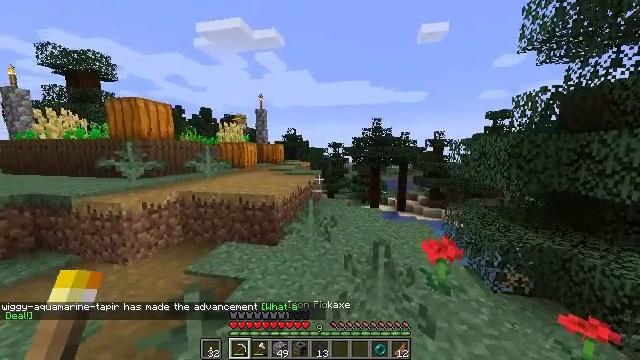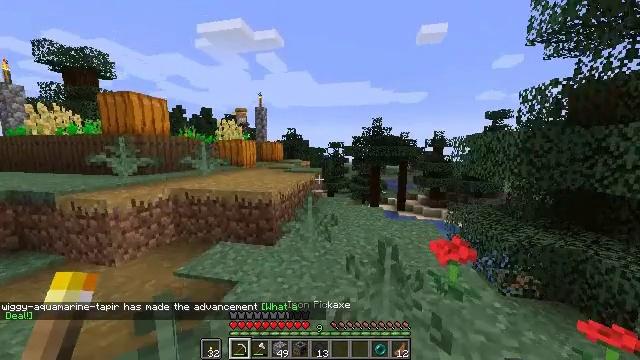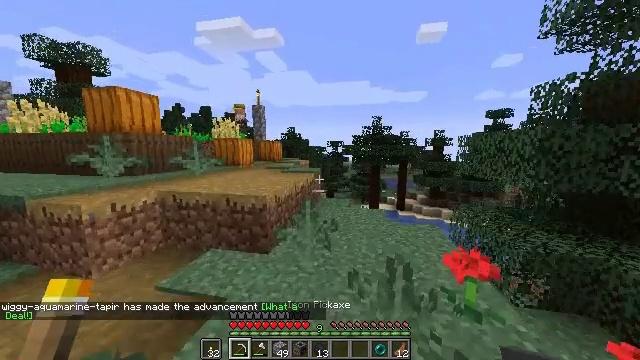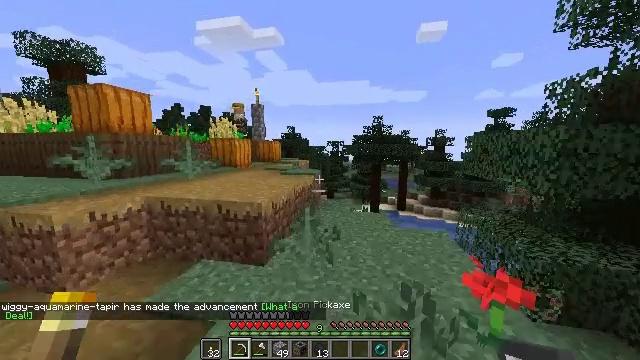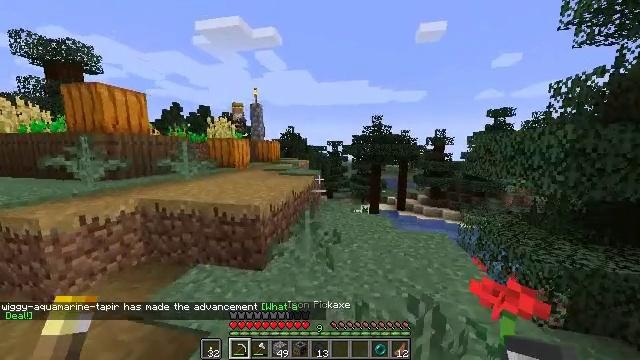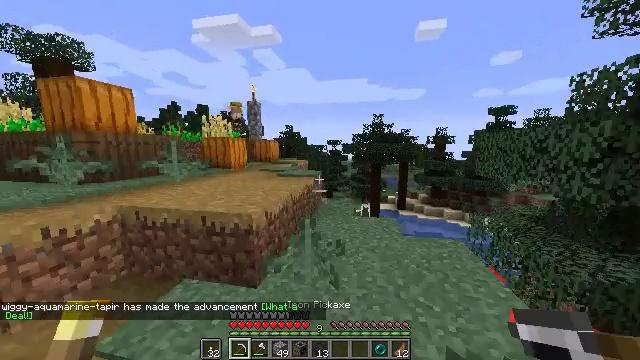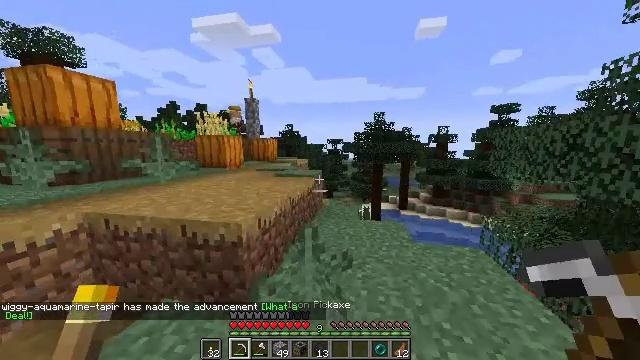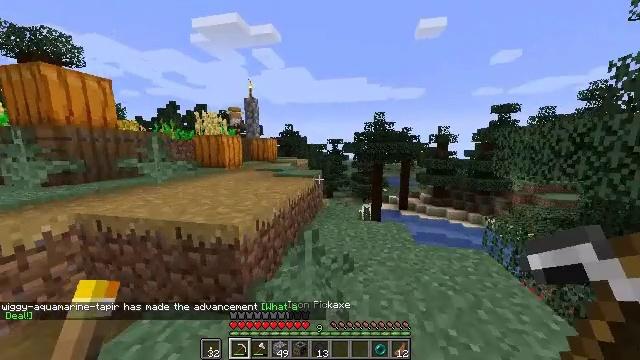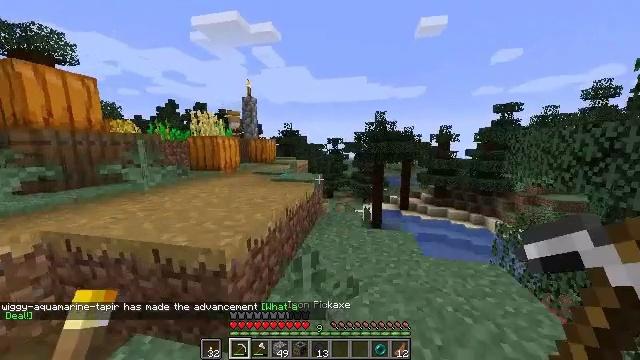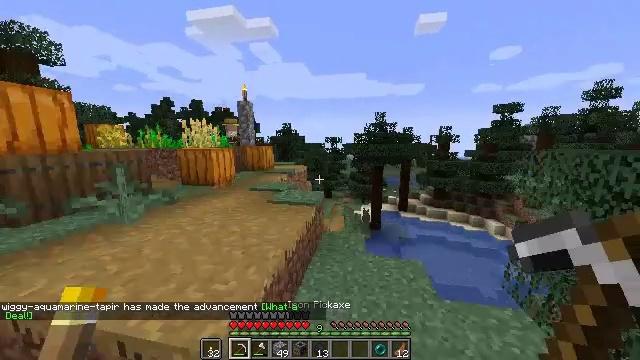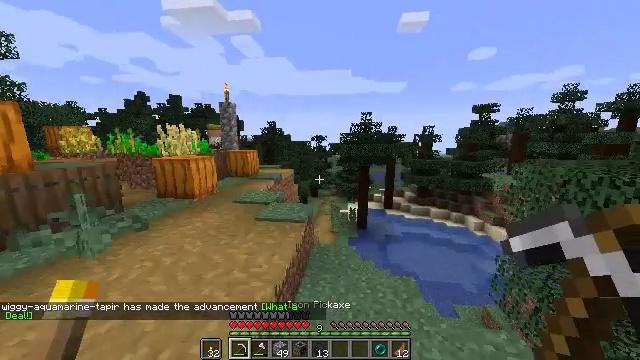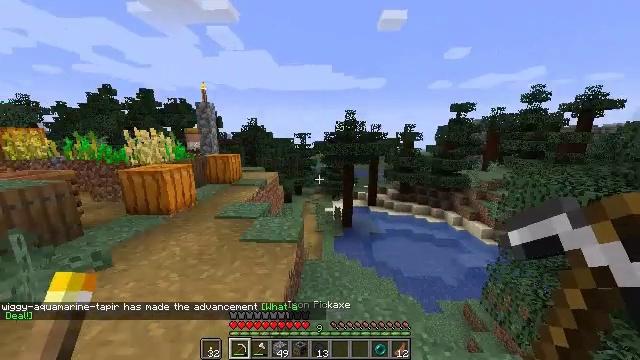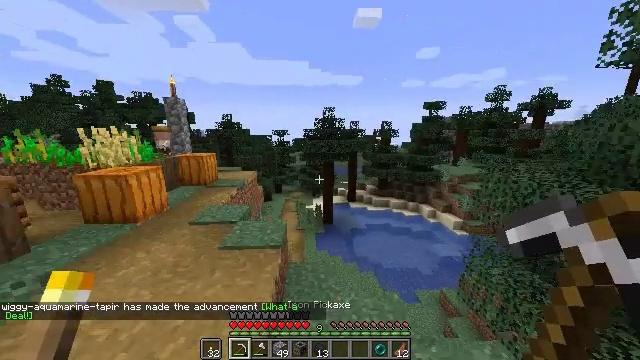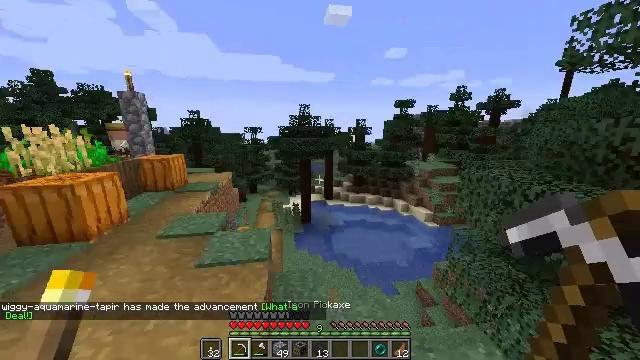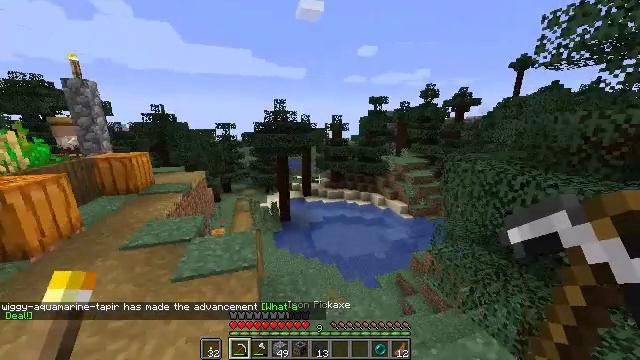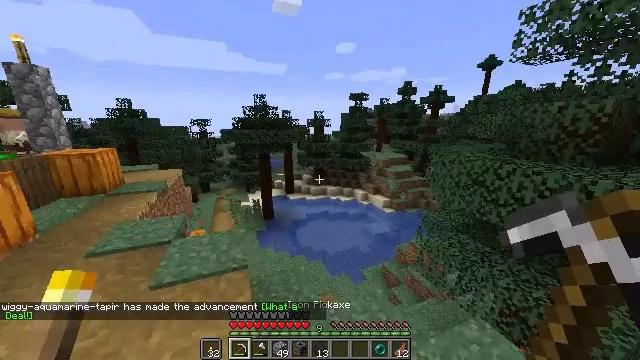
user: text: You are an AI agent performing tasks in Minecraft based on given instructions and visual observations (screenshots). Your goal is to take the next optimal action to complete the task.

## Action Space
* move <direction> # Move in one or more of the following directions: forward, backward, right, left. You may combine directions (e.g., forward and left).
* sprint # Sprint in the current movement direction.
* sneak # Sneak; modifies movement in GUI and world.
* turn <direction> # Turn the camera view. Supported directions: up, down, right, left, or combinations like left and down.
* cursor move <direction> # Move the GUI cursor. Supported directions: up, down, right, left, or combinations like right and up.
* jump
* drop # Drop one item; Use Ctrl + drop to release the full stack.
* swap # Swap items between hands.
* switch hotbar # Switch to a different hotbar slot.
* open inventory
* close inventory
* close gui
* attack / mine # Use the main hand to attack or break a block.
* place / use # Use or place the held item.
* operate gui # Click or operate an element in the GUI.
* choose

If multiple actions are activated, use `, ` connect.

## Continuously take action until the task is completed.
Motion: motion action
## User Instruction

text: Punch the spruce leaves to get saplings.
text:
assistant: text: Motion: move forward, sprint, jump
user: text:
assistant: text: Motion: move forward, sprint
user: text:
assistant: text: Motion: move forward, sprint
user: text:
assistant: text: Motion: move forward, sprint
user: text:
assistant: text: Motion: move forward, sprint
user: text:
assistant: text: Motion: move forward, sprint
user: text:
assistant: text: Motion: move forward, sprint
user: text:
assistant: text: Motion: move forward and move left, sprint, jump
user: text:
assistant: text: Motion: move forward and move left, sprint, jump
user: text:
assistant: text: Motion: move forward and move left, sprint, turn right and down, jump
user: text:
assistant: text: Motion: move forward and move left, sprint, turn right and down, jump
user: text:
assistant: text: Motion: move forward and move left, sprint, turn right, jump
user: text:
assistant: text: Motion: move forward and move left, sprint, turn right
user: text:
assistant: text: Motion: move forward and move left, sprint, turn right
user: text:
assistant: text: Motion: move forward and move left, sprint, turn right
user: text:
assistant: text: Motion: move forward and move left, sprint, turn right
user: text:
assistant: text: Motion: move forward and move left, sprint, turn right
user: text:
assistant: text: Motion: move forward and move left, sprint
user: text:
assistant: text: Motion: move forward, sprint
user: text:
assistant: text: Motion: turn right
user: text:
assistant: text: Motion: no_op
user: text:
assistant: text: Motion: no_op
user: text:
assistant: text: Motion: no_op
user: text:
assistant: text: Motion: no_op
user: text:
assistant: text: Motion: turn left and down
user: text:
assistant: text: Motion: turn left and down
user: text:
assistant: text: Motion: sprint, turn left and up
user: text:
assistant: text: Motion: move forward, sprint, turn left and up
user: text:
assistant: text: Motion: move forward, sprint, turn left
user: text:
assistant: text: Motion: move forward, sprint, turn up